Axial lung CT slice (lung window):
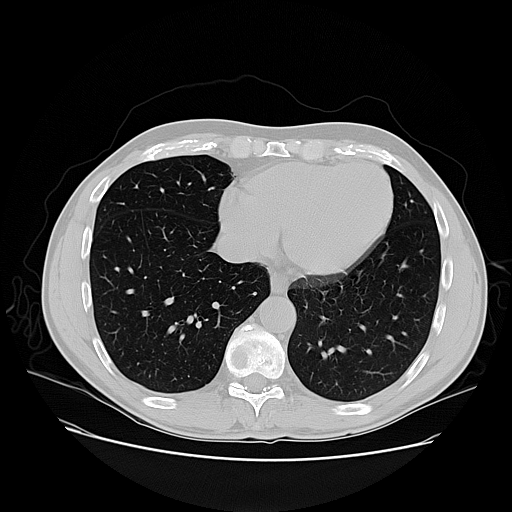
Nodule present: no